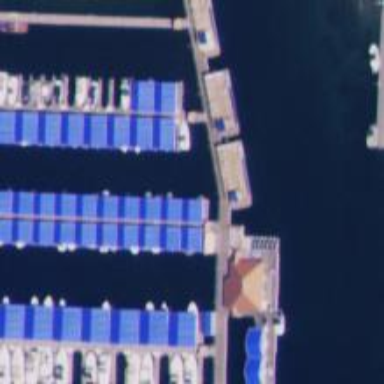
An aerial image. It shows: Man-made pier.